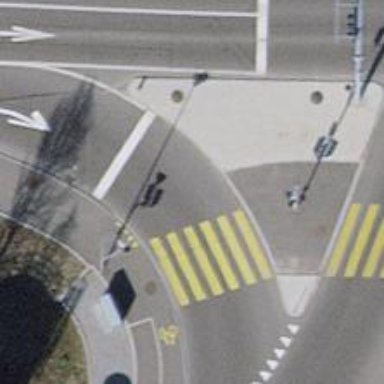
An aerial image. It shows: Crossing with traffic signals.